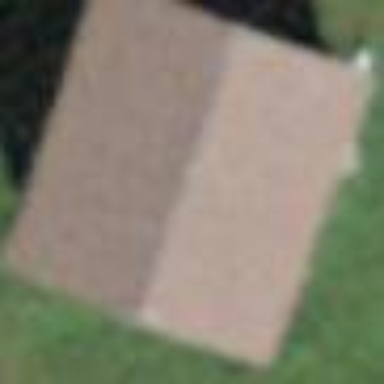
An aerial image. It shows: Building with tiled roof.